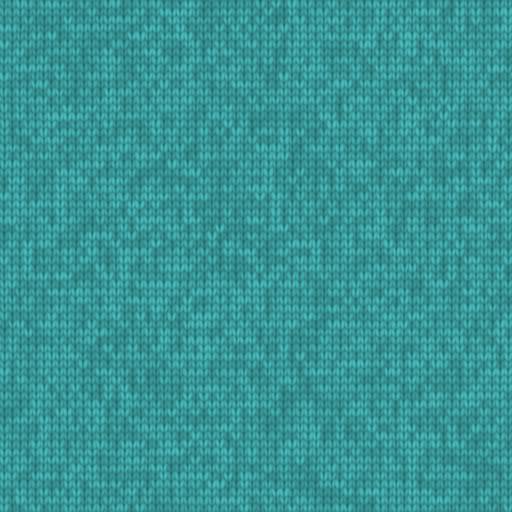
Tags: blue cyan fabric weave wool woven